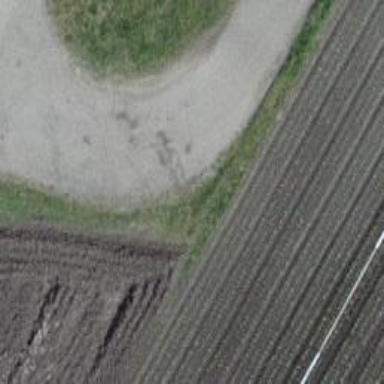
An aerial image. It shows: Well-maintained track road with grade 1 tracktype.